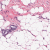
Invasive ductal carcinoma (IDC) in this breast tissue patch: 1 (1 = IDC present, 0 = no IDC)